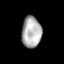
Tissue: lung
Cell type: T cells
Senescence score: 0.2149
Nuclear area (px): 603
Mean DAPI intensity: 173.401